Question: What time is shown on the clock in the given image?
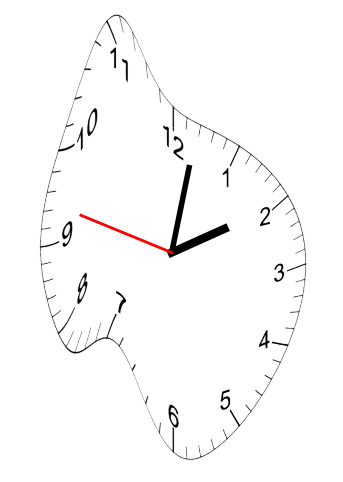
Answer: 02:01:47